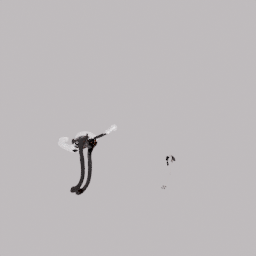
Label: electronics